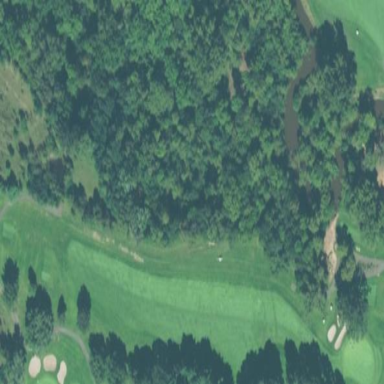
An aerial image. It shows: Area of rough grass used for golf.